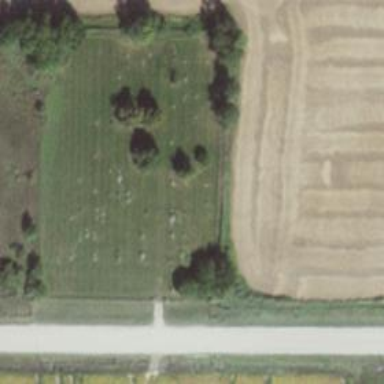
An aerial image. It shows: Cemetery.